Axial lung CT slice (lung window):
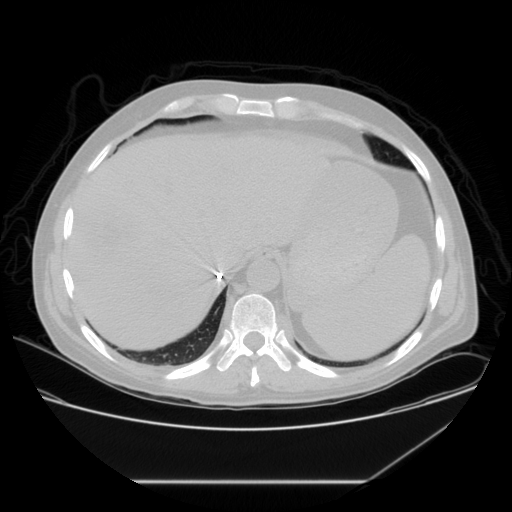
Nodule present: no